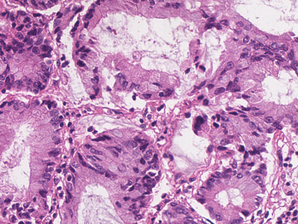
Tumor epithelial tissue: yes
Tumor-associated stroma tissue: yes
Normal tissue: no